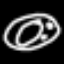
Label: donut